Question: I want to make searchbar's background as a clear or looklike navigationbar's color
currently showing
how to make the backgroung clear of serach bar?
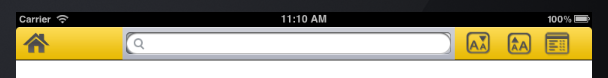
Answer: Beacause UI SearchBar has got its own background view, which is of black color, if we remove that view then UISearchbar's background will become clear :
'''
for (UIView *subview in mySearchBar.subviews) {
if ([subview isKindOfClass:NSClassFromString(@"UISearchBarBackground")]) {
[subview removeFromSuperview];
break;
}
}
'''